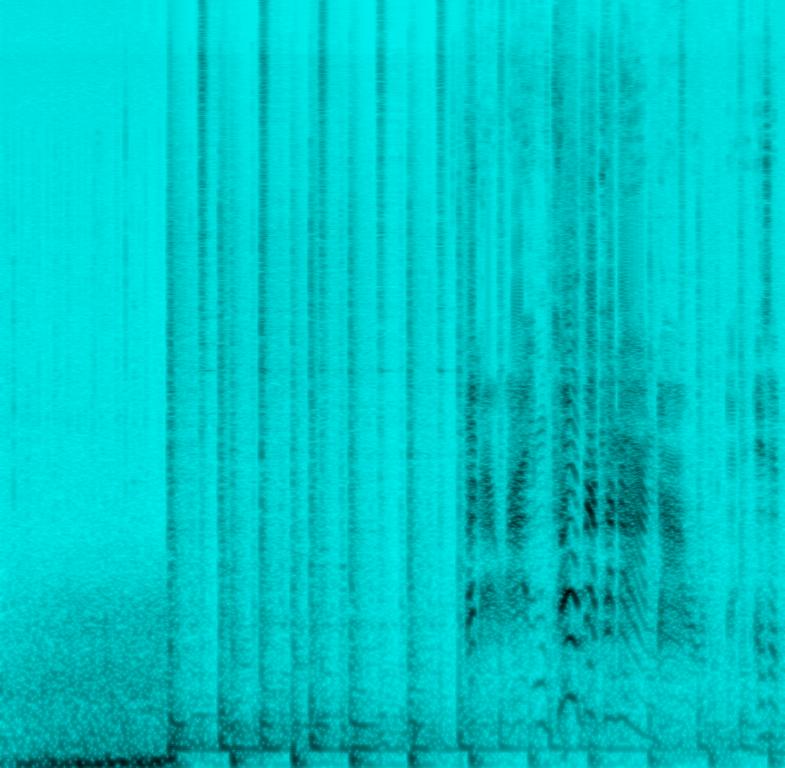
This audio contains a big wind sound before an acoustic drum starts playing a pattern on the toms with an opening and closing hihat. Then a male voice starts speaking at a higher pitch. Other male voices seem to respond to him. This song may be playing in the background for a movie skit.